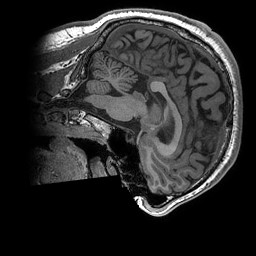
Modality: T1w
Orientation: sagittal
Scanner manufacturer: ge
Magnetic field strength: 3 T
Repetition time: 0.008156 s
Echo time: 0.00318 s